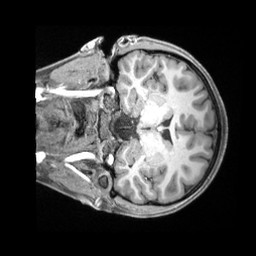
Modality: T1w
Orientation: coronal
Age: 24
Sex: female
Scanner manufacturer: siemens
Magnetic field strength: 3 T
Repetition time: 2.4 s
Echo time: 0.00226 s